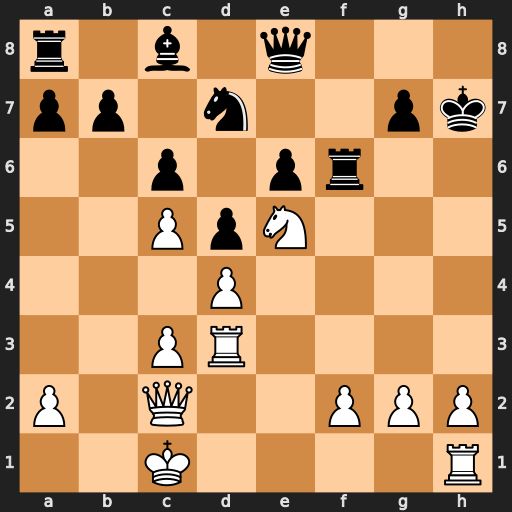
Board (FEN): r1b1q3/pp1n2pk/2p1pr2/2PpN3/3P4/2PR4/P1Q2PPP/2K4R
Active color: w
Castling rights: -
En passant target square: -
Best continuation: Rh3+ Kg8 Qh7+